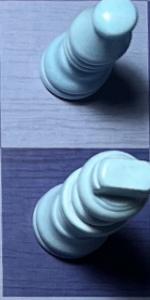
Label: King_White